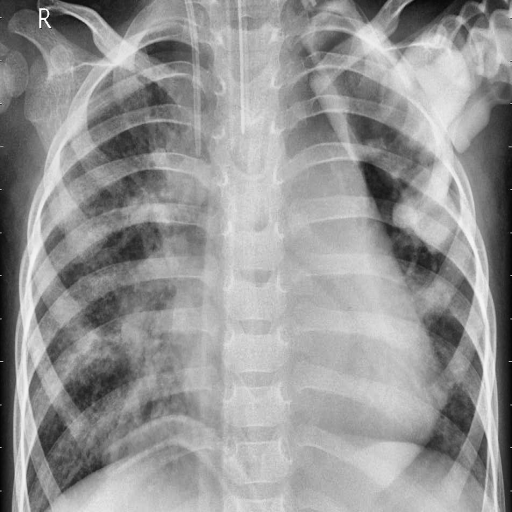
Finding: PNEUMONIA